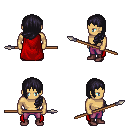
a pixel art fantasy rpg character, male body template, human, tanned skin, red cape, magenta pants, raven left-swept hairstyle, maroon shoes, spear, four views (front, back, left, right), 2x2 character sprite sheet, small pixel art, hard edges, no anti-aliasing